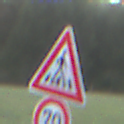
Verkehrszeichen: FussgaengerueberwegLinks
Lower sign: Geschwindigkeit70
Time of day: SunriseSunset
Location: Outdoor (Nature)
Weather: PartlyCloudy
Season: NotSpecified
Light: Natural